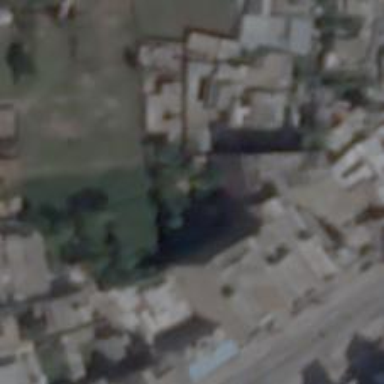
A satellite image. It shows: Commercial building.